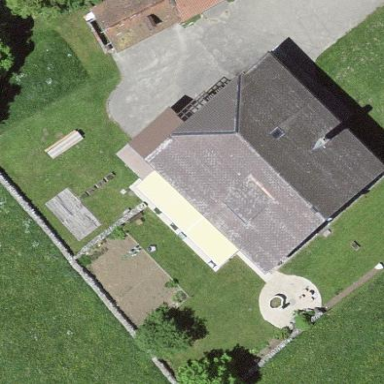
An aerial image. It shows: Residential building with half-hipped roof shape.